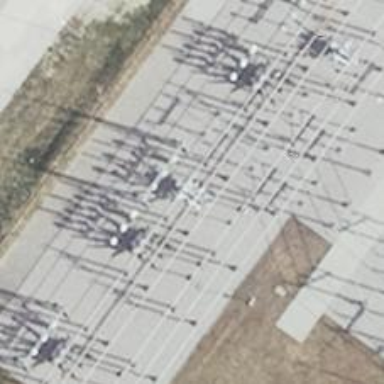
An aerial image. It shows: Bay for power lines.